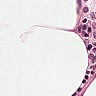
Metastatic tissue present: no